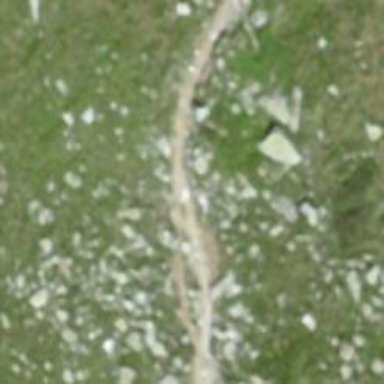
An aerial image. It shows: Path.